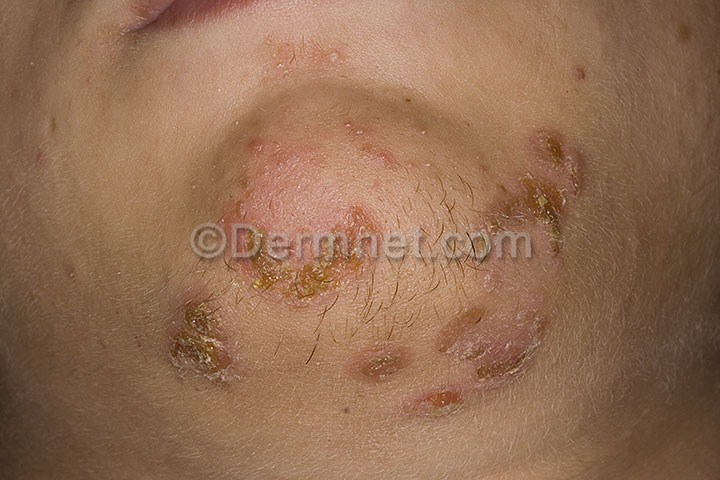
Disease: Cellulitis Impetigo and other Bacterial Infections